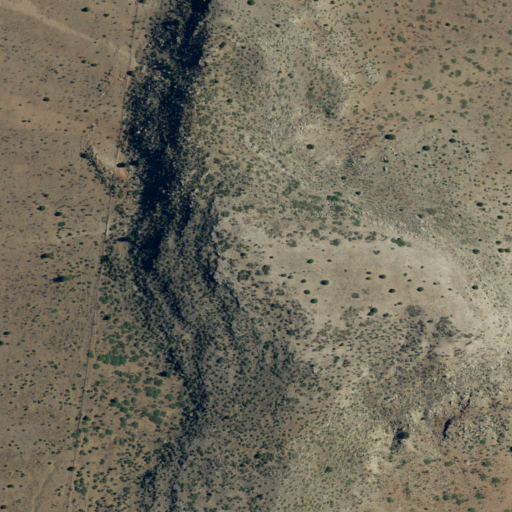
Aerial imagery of mountain in New Mexico named Yeso Mesa containing only shrub